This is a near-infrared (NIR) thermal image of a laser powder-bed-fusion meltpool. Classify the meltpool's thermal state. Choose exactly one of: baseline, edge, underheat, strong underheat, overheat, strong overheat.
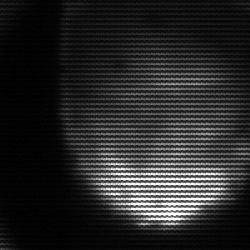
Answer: edge